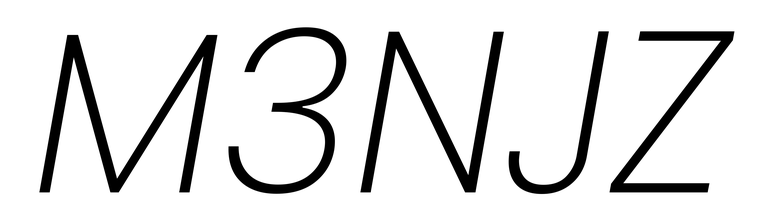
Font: Poppins-ExtraLightItalic